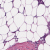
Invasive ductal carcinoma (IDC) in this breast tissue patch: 1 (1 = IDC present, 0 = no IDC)